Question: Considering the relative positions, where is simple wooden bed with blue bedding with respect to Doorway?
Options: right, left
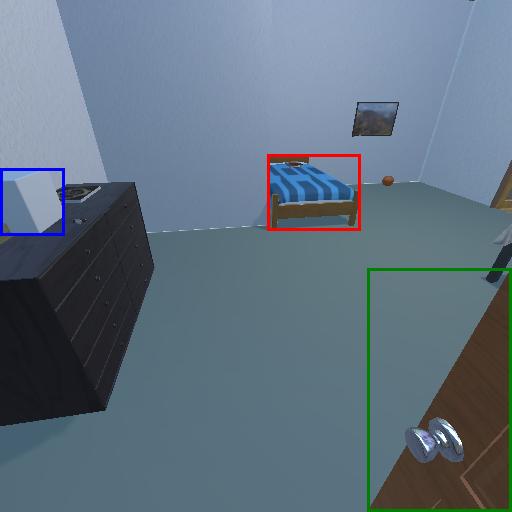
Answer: right